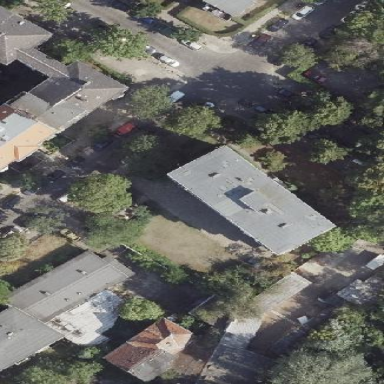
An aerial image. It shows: Flat-roofed apartment building.